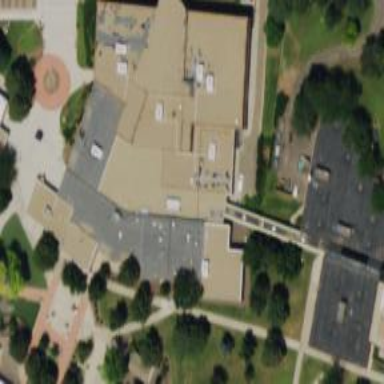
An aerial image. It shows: School campus consisting of four buildings.